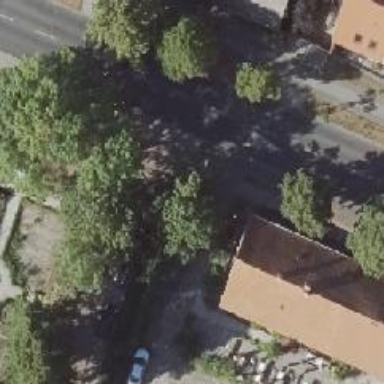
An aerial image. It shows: Sidewalk.